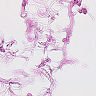
Metastatic tissue present: no